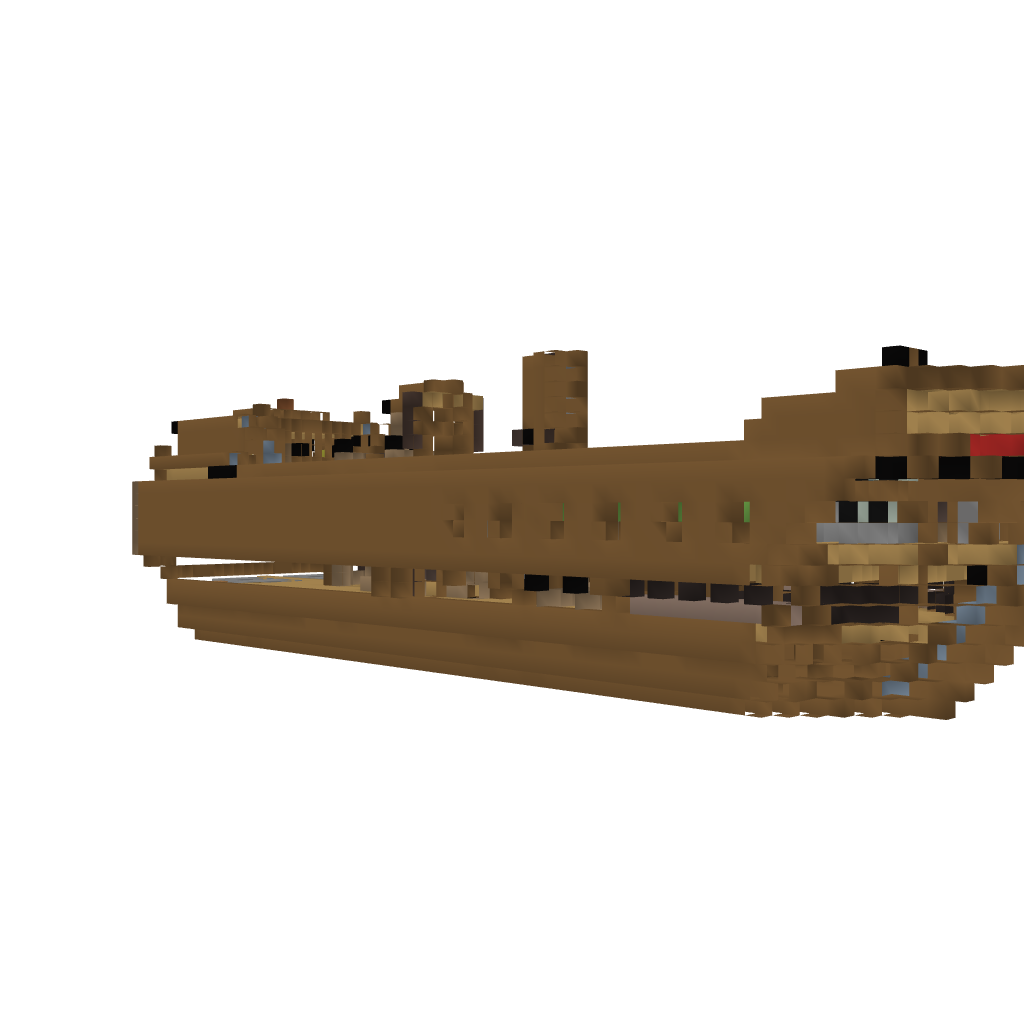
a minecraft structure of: Ship with cannons (fix)